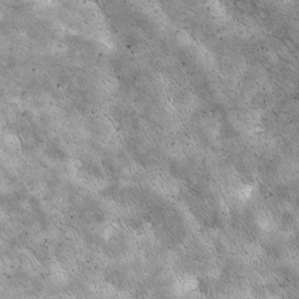
Label: non_frost